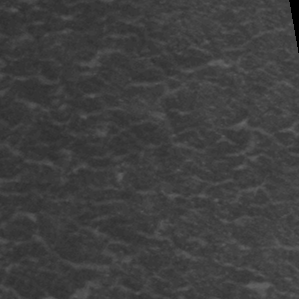
Label: frost